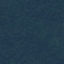
Land use / land cover: Forest